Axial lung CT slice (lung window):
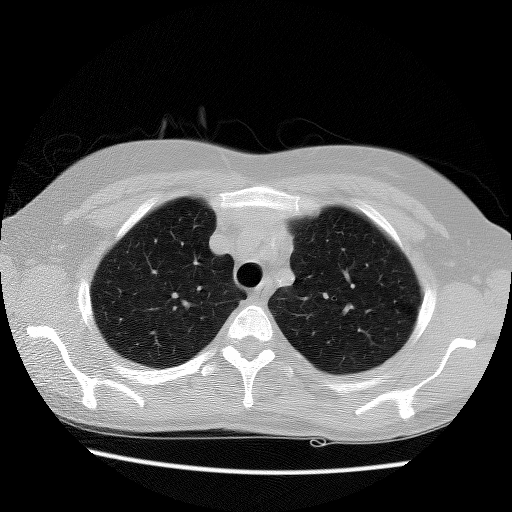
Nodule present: no